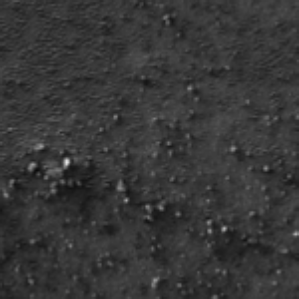
Label: frost